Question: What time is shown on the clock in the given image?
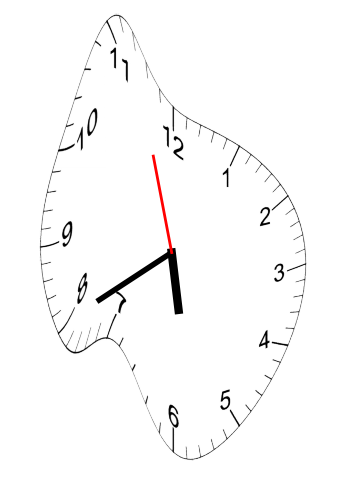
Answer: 05:39:57